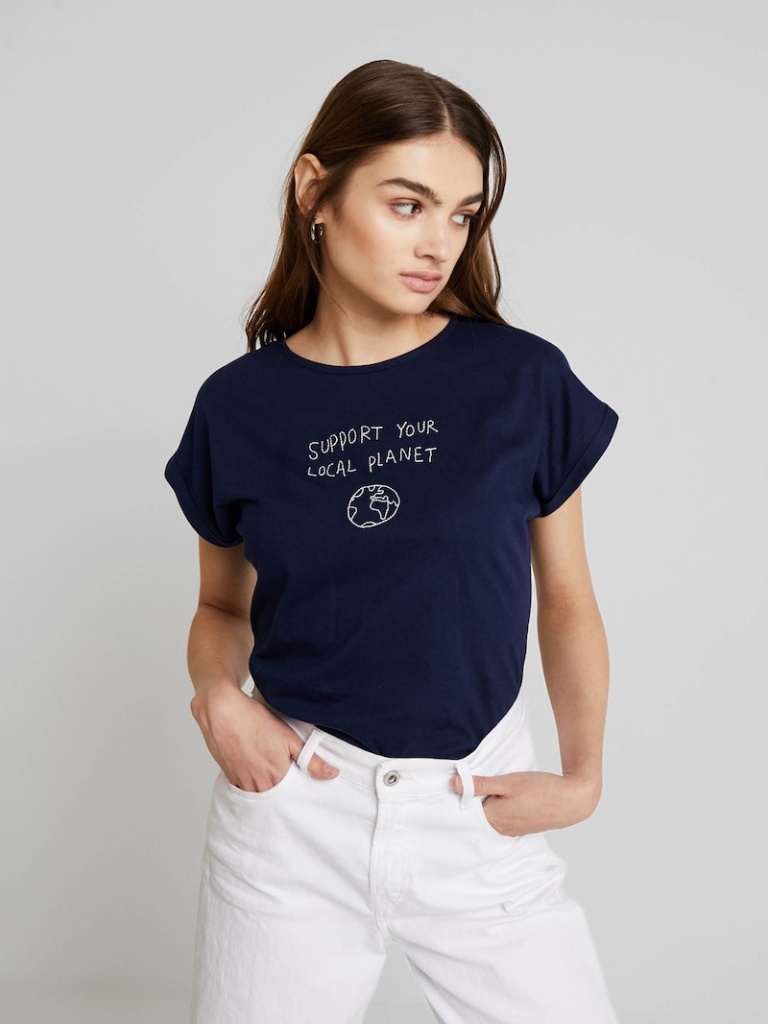
cotton relaxed short sleeve hip length French Tucked crew t-shirt